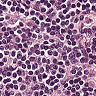
Metastatic tissue present: no